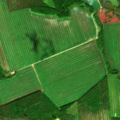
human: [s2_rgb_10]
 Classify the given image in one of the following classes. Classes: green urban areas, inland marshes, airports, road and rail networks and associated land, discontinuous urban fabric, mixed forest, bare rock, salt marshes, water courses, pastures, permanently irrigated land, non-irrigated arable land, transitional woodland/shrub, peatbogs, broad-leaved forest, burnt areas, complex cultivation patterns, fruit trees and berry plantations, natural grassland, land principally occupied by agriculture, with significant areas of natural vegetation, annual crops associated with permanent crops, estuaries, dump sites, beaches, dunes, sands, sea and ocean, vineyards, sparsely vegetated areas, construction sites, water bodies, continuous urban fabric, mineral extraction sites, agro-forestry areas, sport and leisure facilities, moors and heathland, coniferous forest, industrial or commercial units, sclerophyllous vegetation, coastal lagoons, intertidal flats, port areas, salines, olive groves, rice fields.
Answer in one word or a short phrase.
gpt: non-irrigated arable land, coniferous forest, mixed forest